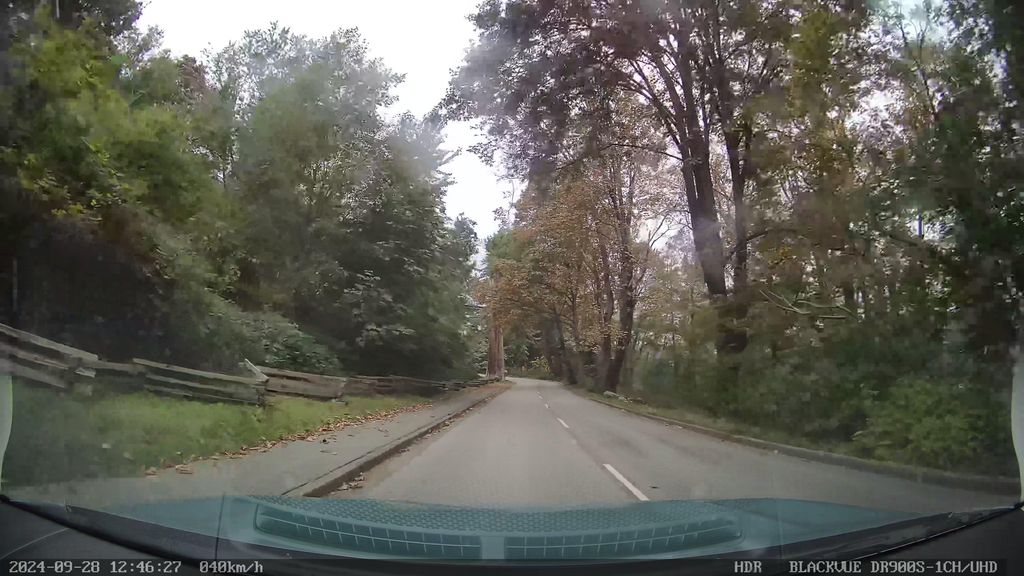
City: vancouver